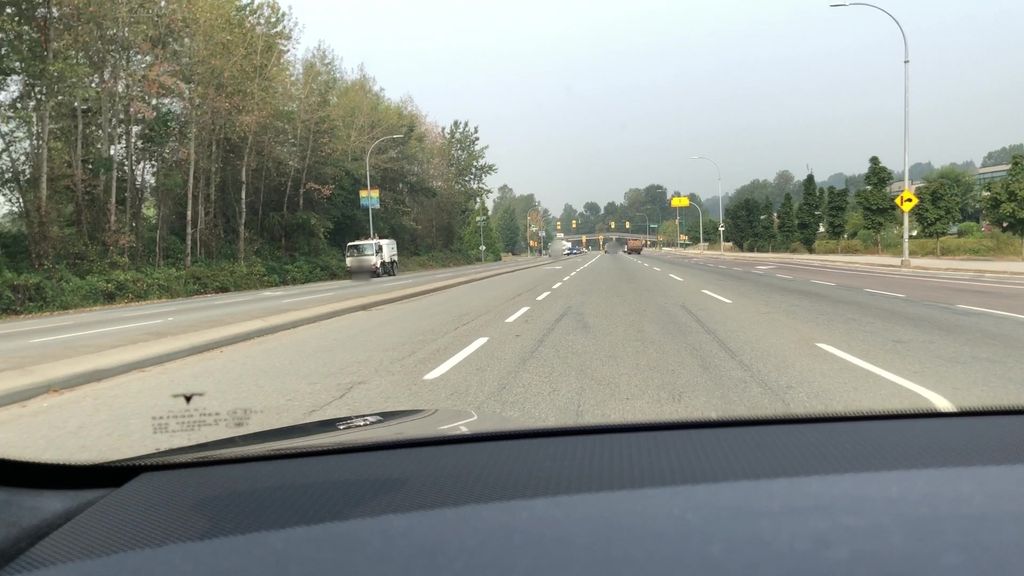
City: vancouver